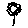
Label: flower